Question: I am trying to create a workbook having multiple worksheets but i am getting COMException as soon i try to add 6th worksheet in the workbook.
So is there any way to extend worksheets in a workbook ??
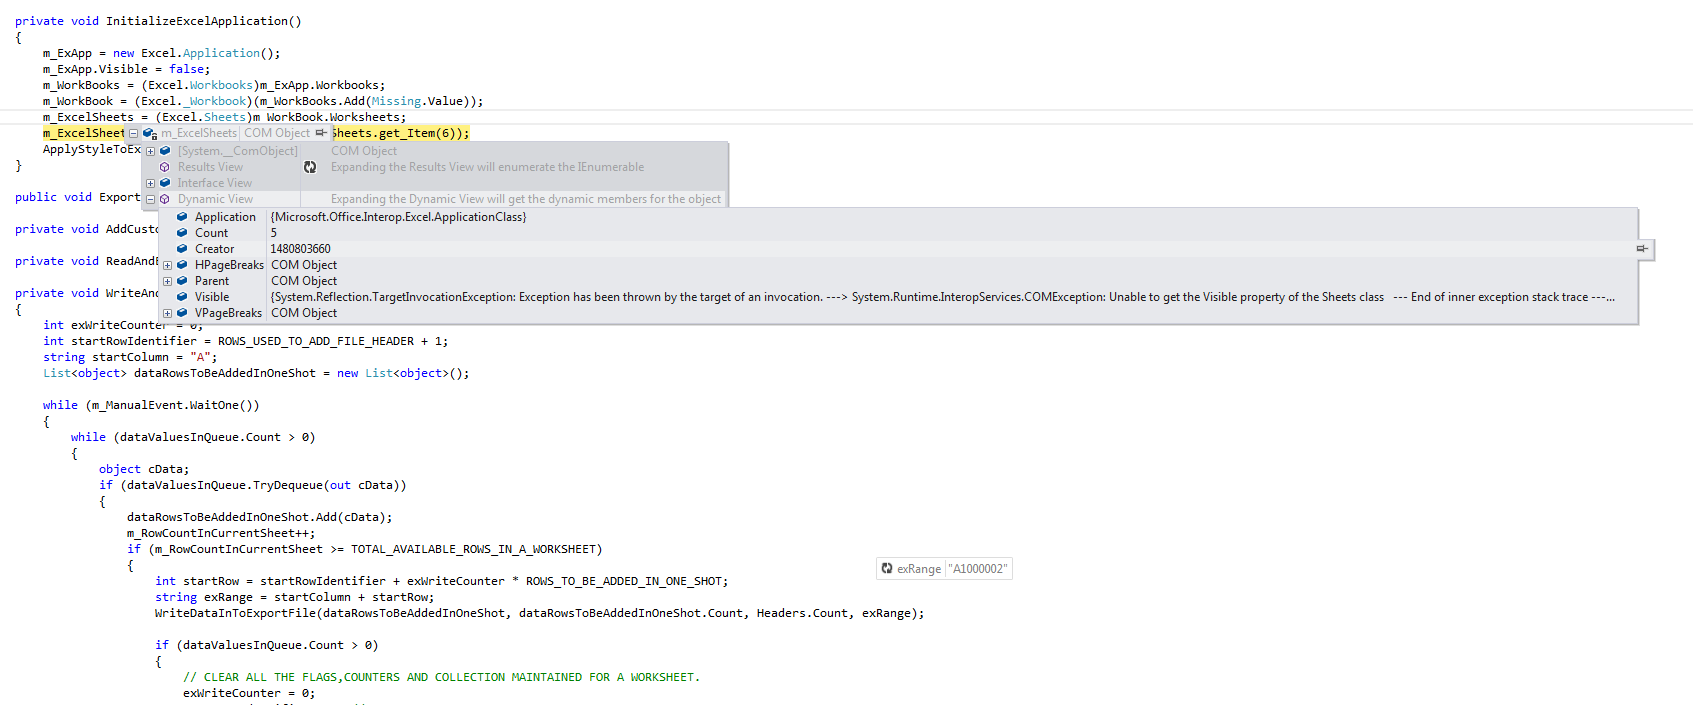
Answer: If you are using a loop to get your worksheet in a loop and not sure how many sheets are there in the workbook then I would recommend finding the total Sheets count in that workbook and then looping to get the worksheet object
For example
'int SheetCount = xlWorkBook.Sheets.Count;'
will give you the number of sheets in that workbook which you can use in a For Loop.
If you need more worksheets then you can use 'xlexcel.Worksheets.Add' to get more worksheets.
> I tried this approach, and Yes it's not throwing exception when i am trying to get worksheets beyond 5 from workbook. But It's overwriting data (which i am writing for 6th sheet) into 5th sheet only even i try to get 6th worksheet after adding one in workbook. It seems below code snippet returns last available sheet in a workbook which is 5th one. m_ExcelSheet = (Excel._Worksheet)(m_ExcelSheets.get_Item(6)); How to stop overwriting data in the 5th worksheet after adding new worksheets ? - saurabh.mridul 1 min ago
The syntax of adding a worksheet is
'''
expression.Add(Before, After, Count, Type)
'''
If you do not specify the paramenters in the '.Add' then the worksheet will be added as the first worksheet.
When you loop though the worksheets after adding a worksheet without specifying the parameters then your 'worksheets(1)' becomes the latest worksheet that you added. And hence your worksheet 5 (now worksheet 6) gets overwritten.
You need to specify that the new worksheet that you are adding has to be added at the end of the existing worksheets.
1. Before: (Optional) (Data Type: Variant) An object that specifies the sheet before which the new sheet is added.
2. After: (Optional) (Data Type: Variant) An object that specifies the sheet after which the new sheet is added.
3. Count: (Optional) (Data Type: Variant) The number of sheets to be added. The default value is one.
4. Type: (Optional) (Data Type: Variant) Specifies the sheet type. Can be one of the following XlSheetType constants: xlWorksheet, xlChart, xlExcel4MacroSheet, or xlExcel4IntlMacroSheet. If you are inserting a sheet based on an existing template, specify the path to the template. The default value is xlWorksheet.
Here is an example on how to add a worksheet at the end.
'''
//~~> Add a new worksheet at the end of the worksheets
xlWorkSheet = xlWorkBook.Sheets.Add(Type.Missing, xlWorkBook.Sheets[xlWorkBook.Sheets.Count], Type.Missing, Type.Missing);
'''